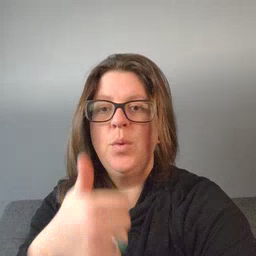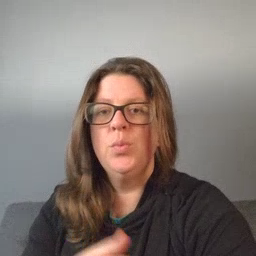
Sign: tomorrow